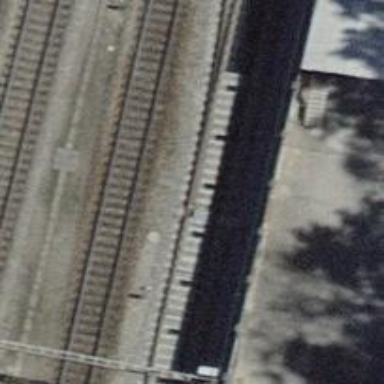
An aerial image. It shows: Railway switch.